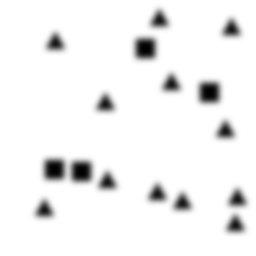
Squares: 4
Triangles: 12
Stars: 0
Total shapes: 16